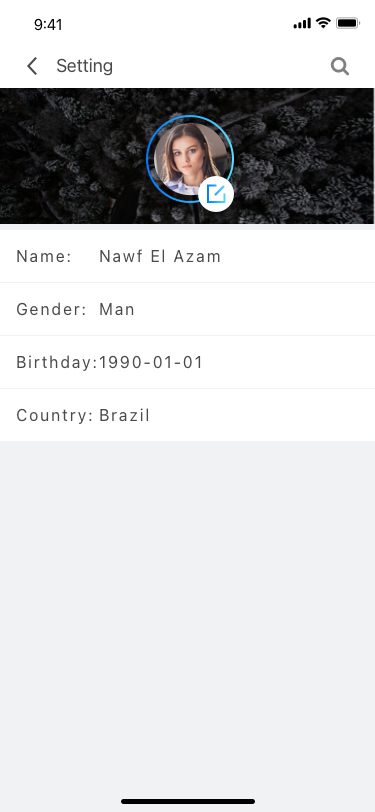
Text in this UI design:
Name:
Gender:
Birthday:
Country:
Nawf El Azam
Man
1990-01-01
Brazil